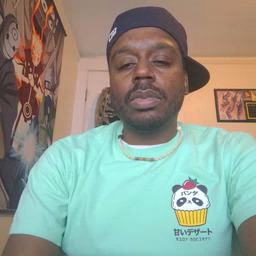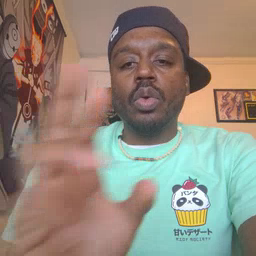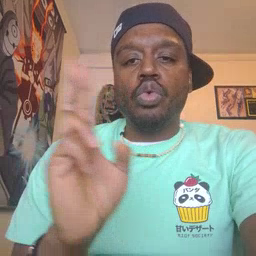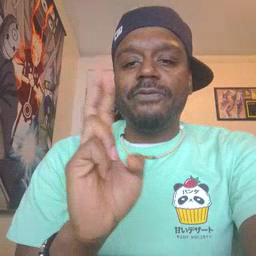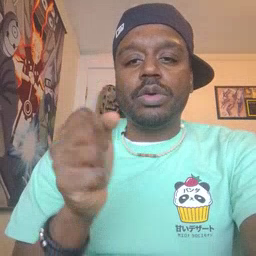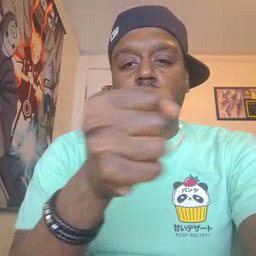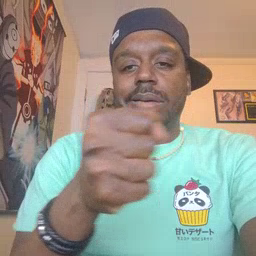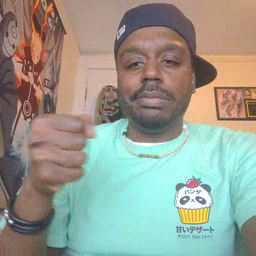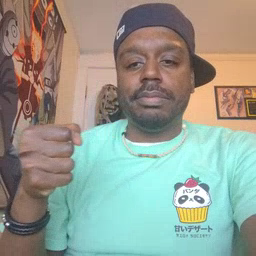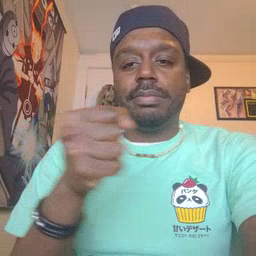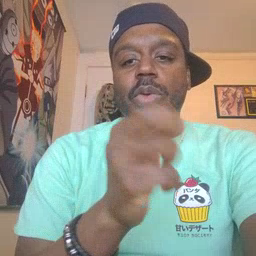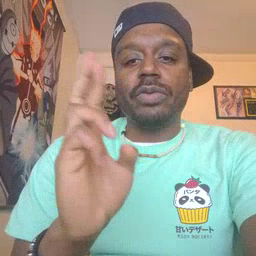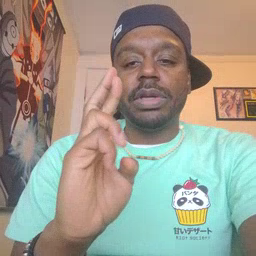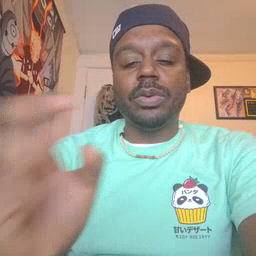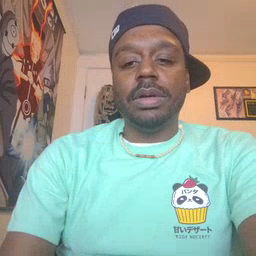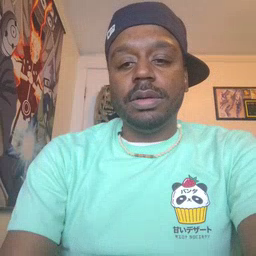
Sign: refrigerator